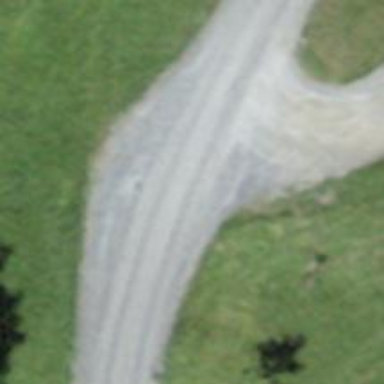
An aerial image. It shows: Passing place on the road.